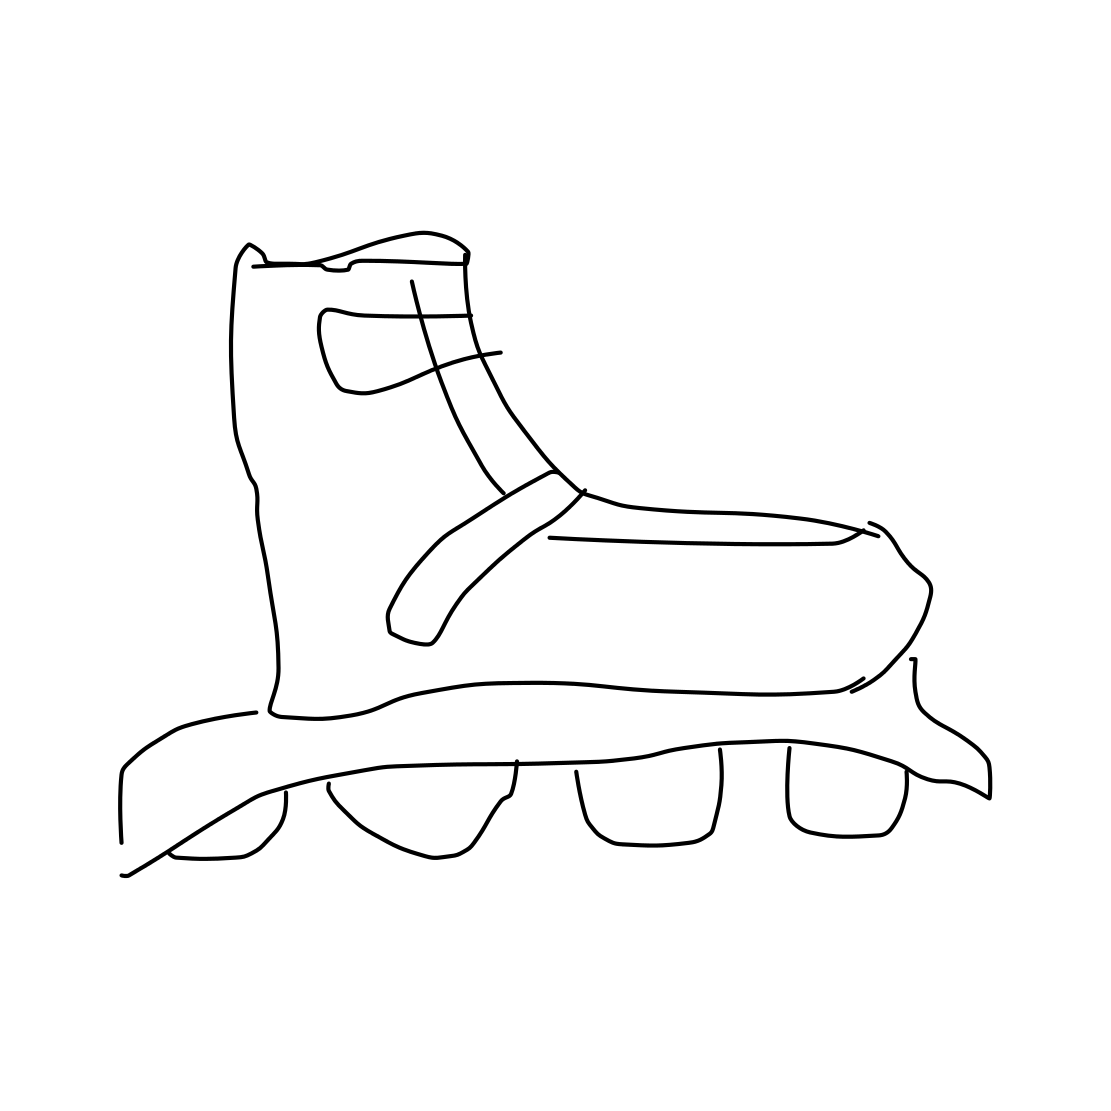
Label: rollerblades